Field crop: maize
Growth stage: 2
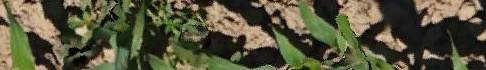
Species: maize